Question: I would like to uniformly distribute a predetermined set of points within a circle. By uniform distribution, I mean they should all be equally distanced from each other (hence a random approach won't work). I tried a hexagonal approach, but I had problems consistently reaching the outermost radius.
My current approach is a nested for loop where each outer iteration reduces the radius & number of points, and each inner loop evenly drops points on the new radius. Essentially, it's a bunch of nested circles. Unfortunately, it's far from even. Any tips on how to do this correctly?

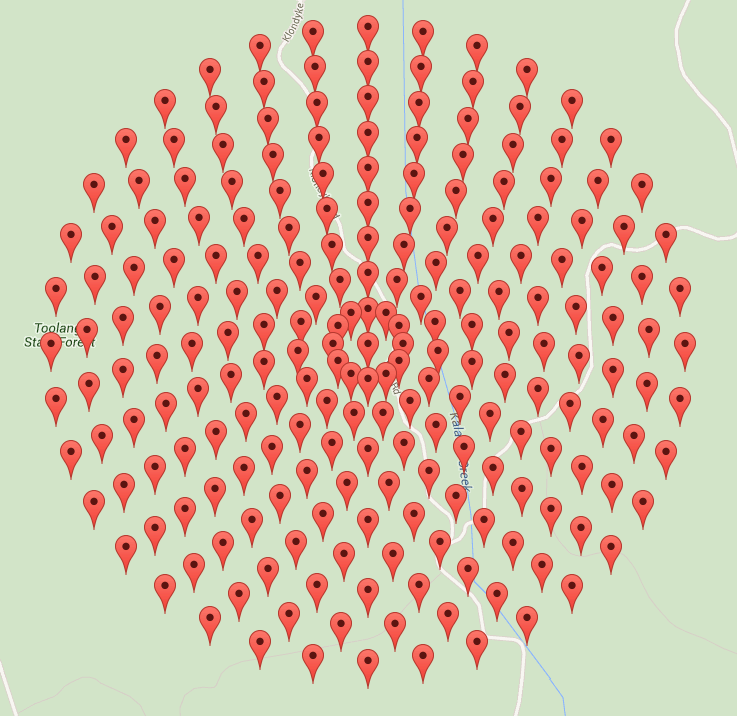
Answer: The goals of having a uniform distribution within the area and a uniform distribution on the boundary conflict; any solution will be a compromise between the two. I augmented the <URL> with an additional parameter 'alpha' that indicates how much one cares about the evenness of boundary.
'alpha=0' gives the typical sunflower arrangement, with jagged boundary:

With 'alpha=2' the boundary is smoother:

(Increasing alpha further is problematic: Too many points end up on the boundary).
The algorithm places 'n' points, of which the 'k'th point is put at distance 'sqrt(k-1/2)' from the boundary (index begins with 'k=1'), and with polar angle '2*pi*k/phi^2' where 'phi' is the golden ratio. Exception: the last 'alpha*sqrt(n)' points are placed on the outer boundary of the circle, and the polar radius of other points is scaled to account for that. This computation of the polar radius is done in the function 'radius'.
It is coded in <URL>.
'''
function sunflower(n, alpha) % example: n=500, alpha=2
clf
hold on
b = round(alpha*sqrt(n)); % number of boundary points
phi = (sqrt(5)+1)/2; % golden ratio
for k=1:n
r = radius(k,n,b);
theta = 2*pi*k/phi^2;
plot(r*cos(theta), r*sin(theta), 'r*');
end
end
function r = radius(k,n,b)
if k>n-b
r = 1; % put on the boundary
else
r = sqrt(k-1/2)/sqrt(n-(b+1)/2); % apply square root
end
end
'''